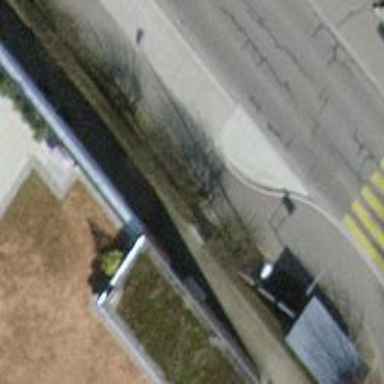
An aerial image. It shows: Bus stop with platform for public transport.